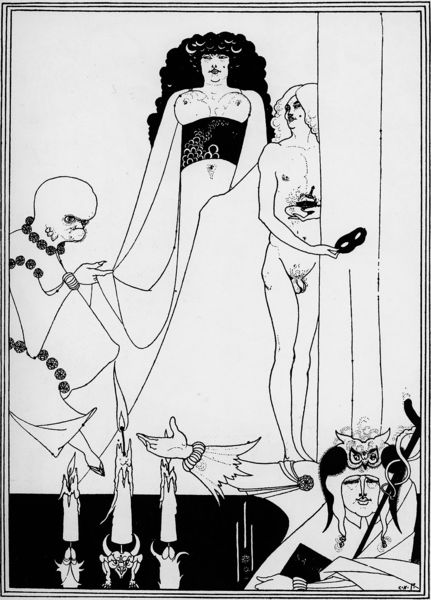
Titel: Herodias Einzug, Abzug einer Illustration von Salome
Künstler: Aubrey Beardsley
Institution: Princeston University Library
Schlagwörter: akt, feuer, hand, mann, nackt, weiß, brust, busen, frau, hut, kleid, männer, schmuck, schwarz, tisch, zeichnung, gürtel, arm, stehen, vorhang, gewand, haare, stehend, krone, locken, brüste, stab, kette, grafik, weis, candelabra, hands, hat, men, white, women, belt, black, dress, hair, jugendstil, klimt, lady, sleeve, wall, woman, glatze, kerze, kerzen, penis, flamme, maske, narr, flammen, druck, schwarzweiss, gestalten, kerzenhalter, armreif, teufel, apple, man, naked, nude, head, schlangen, costume, eyes, feet, male, drawing, eule, animals, graphic, illustration, devil, curls, necklace, pen, mast, breast, fratze, armband, bracelet, ink, hoden, art, bald, shoe, moon, glied, lines, breasts, candle, pearls, nippel, play, horns, clown, jester, mask, masquerade, candles, act, stick, gott, staff, grauen, eunuch, angry, flame, monster, genitalien, serpent, blonde, performance, stage, moo, candleabra, headdress, curly hair, curly, satan, boobs, tits, genitals, beardsley, owl, fool, worship, amazon, flexible, healing, deformed, rod, zepta, nackte frau, piller, attendant, gottheit, ankleide, fließende gewänder, cndle, obi, tailor, gester, owel, hermaphrodie, makup, tranvestit, shemale, caudacus, caudecus, satanic, berdsley, mlocken, skeloton